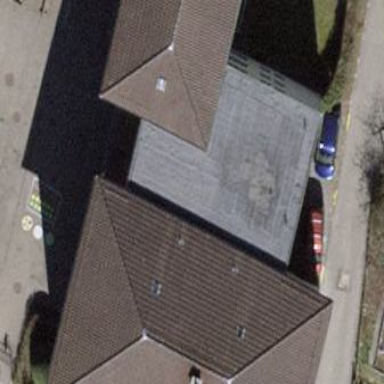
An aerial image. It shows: School building.